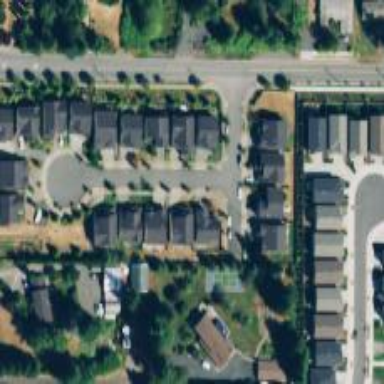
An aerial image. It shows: Single-family residential area.